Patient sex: M
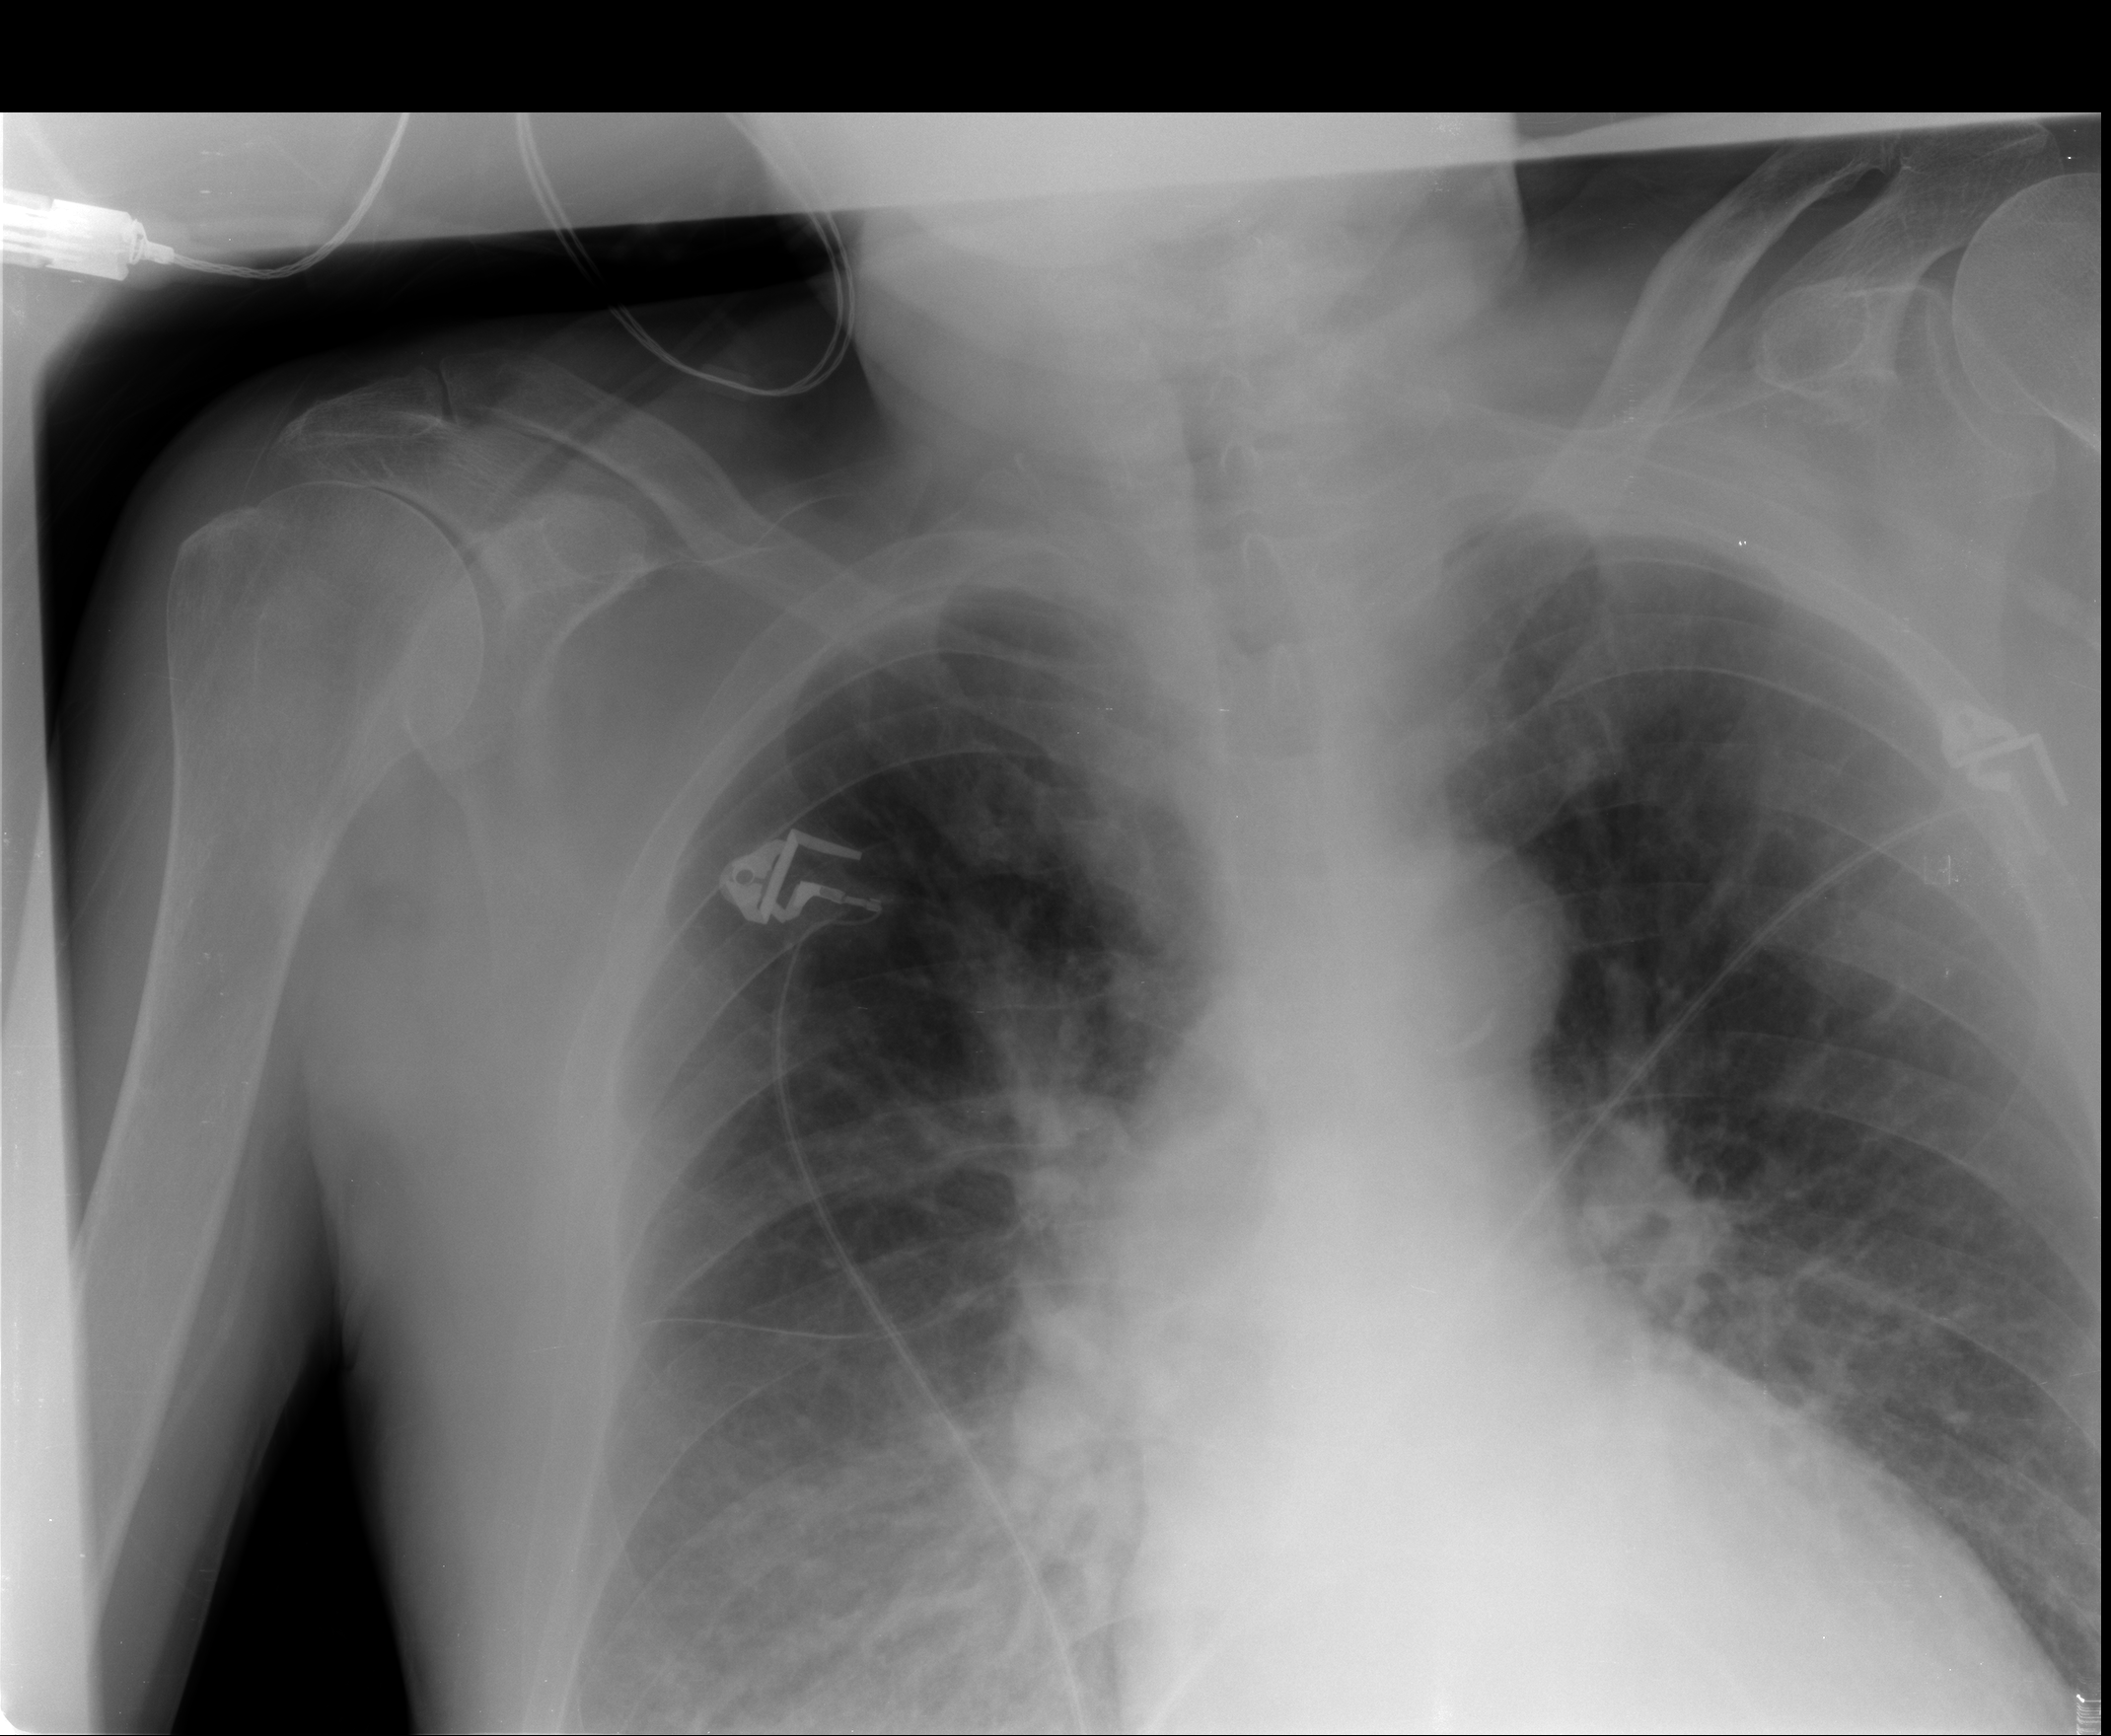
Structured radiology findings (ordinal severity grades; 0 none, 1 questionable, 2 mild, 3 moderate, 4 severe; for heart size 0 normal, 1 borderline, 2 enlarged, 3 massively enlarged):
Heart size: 0
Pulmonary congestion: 0
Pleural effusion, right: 2
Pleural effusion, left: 2
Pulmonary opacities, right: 0
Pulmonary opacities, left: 0
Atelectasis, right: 0
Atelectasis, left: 0